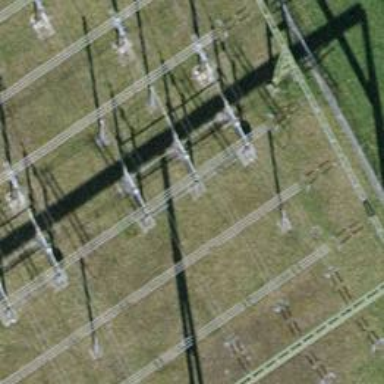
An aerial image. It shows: Bay where power lines run through.